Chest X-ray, PA view. Patient: 50 years old, sex F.
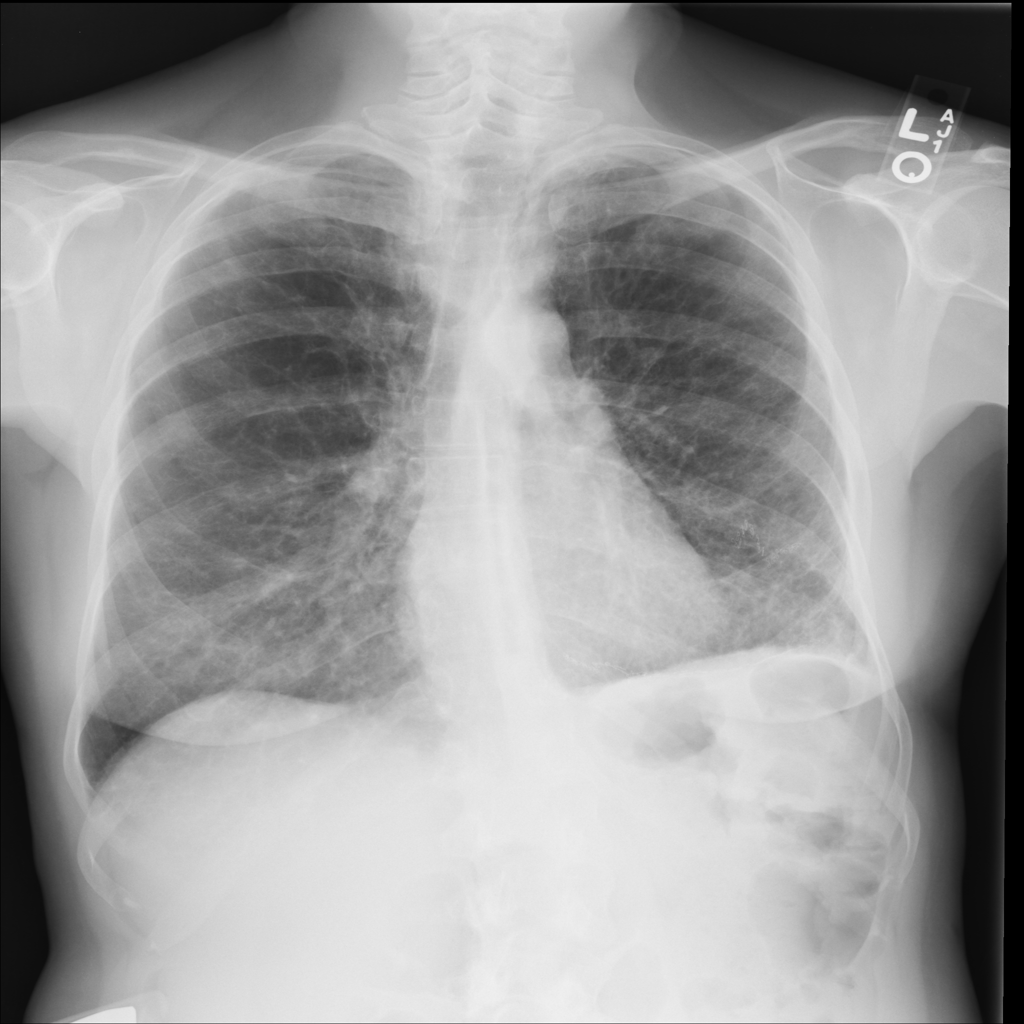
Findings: No Finding